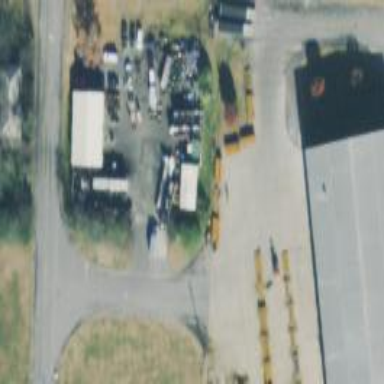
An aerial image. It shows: Scrap yard situated in industrial area.